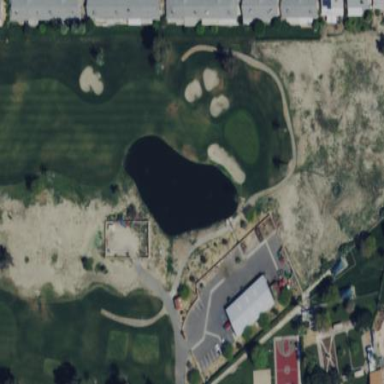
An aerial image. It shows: Water hazard on golf course. The hazard is natural water feature.